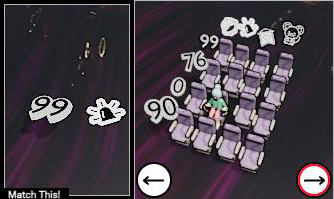
Task: seats
Answer: no